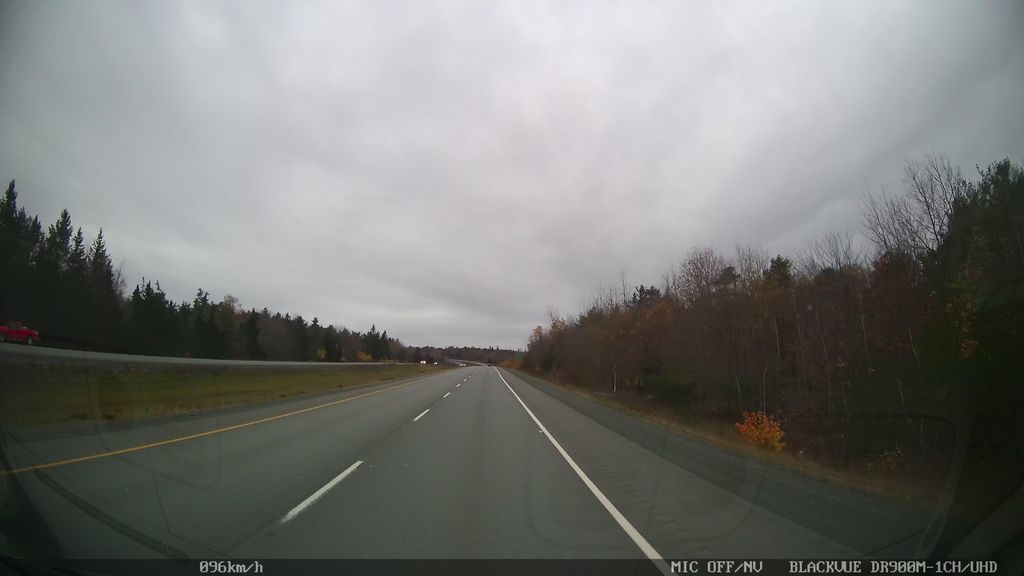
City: halifax